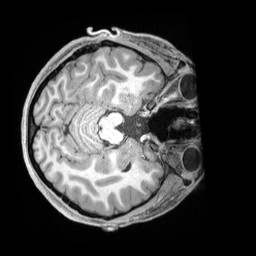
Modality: T1w
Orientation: axial
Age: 25
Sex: female
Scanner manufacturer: siemens
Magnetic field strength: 3 T
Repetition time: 2.4 s
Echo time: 0.00226 s